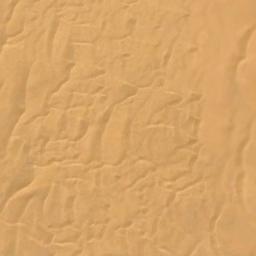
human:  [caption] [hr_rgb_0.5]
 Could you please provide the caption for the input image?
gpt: The desert is full of yellow sand .

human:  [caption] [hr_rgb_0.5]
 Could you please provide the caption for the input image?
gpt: There are patches in this desert .

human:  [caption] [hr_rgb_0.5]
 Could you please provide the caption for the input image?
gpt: This is a yellow desert with wavy stripes .

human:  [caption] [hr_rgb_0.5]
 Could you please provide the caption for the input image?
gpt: The desert has deep yellow sand and some dunes of different sizes .

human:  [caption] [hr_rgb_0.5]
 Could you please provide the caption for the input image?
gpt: A yellow sandy desert with some stripes .